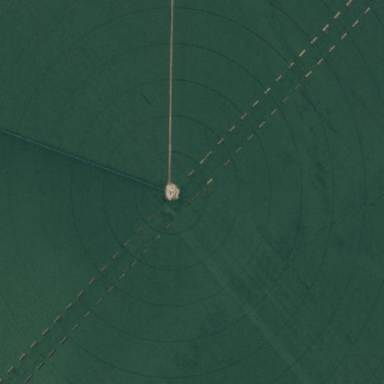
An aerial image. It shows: Farmland with pivot irrigation system.